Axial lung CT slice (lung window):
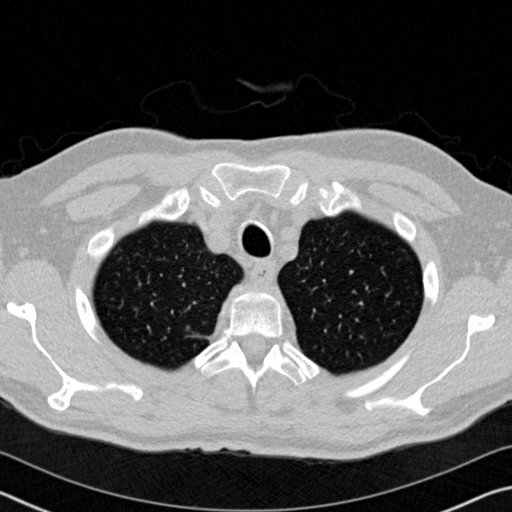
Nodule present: no